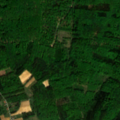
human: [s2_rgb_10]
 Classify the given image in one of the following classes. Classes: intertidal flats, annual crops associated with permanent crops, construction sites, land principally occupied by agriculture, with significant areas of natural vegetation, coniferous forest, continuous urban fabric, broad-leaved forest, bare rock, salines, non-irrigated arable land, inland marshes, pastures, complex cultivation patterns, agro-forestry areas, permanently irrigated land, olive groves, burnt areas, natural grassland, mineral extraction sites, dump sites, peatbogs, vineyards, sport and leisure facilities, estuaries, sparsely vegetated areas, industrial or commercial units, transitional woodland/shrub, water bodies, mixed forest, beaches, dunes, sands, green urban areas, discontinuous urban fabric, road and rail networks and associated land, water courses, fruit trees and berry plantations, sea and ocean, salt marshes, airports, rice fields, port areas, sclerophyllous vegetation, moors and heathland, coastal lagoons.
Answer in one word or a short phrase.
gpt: land principally occupied by agriculture, with significant areas of natural vegetation, broad-leaved forest, mixed forest